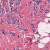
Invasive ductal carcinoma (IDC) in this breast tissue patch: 1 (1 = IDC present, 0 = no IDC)